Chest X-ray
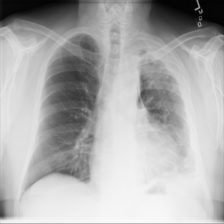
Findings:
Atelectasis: negative
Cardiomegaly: negative
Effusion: negative
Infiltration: negative
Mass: positive
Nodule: negative
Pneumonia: negative
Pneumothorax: positive
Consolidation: negative
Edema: negative
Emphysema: negative
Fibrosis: negative
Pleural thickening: negative
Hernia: negative